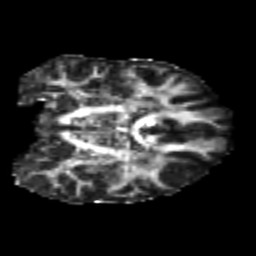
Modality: FA
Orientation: coronal
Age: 23
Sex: male
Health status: healthy
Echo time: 0.074 s